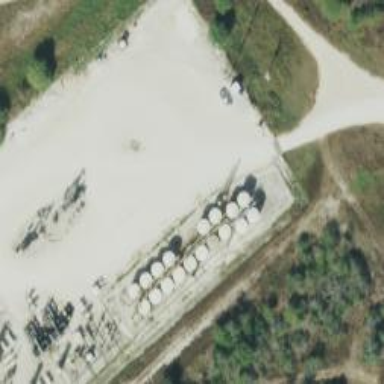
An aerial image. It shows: Storage tank with man-made structure.